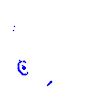
Particle: proton